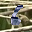
Label: 6